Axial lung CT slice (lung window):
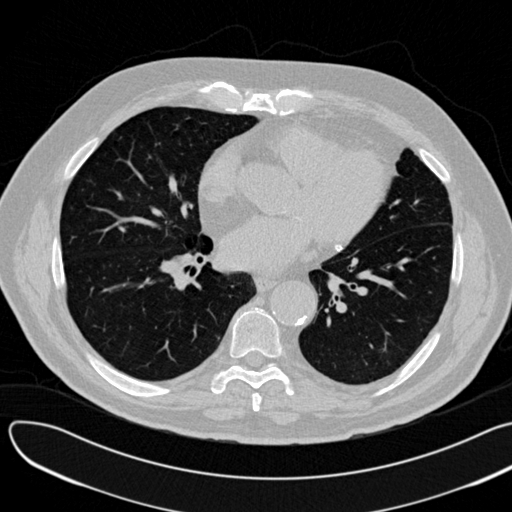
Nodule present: no